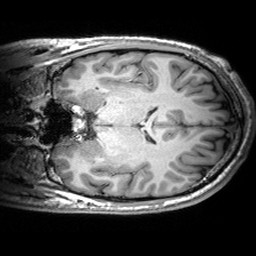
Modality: T1w
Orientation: coronal
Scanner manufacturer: siemens
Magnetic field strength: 3 T
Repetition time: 2.53 s
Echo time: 0.00299 s